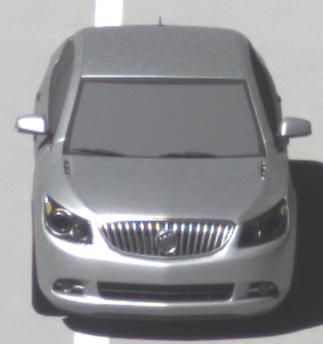
Make: Buick
Model: LaCrosse
Detailed model: Gen. 2
Model produced from: 2009
Model produced until: 2016
Doors: 4
Color: white
Road condition: dry road
Daytime: midday
Contrast: high contrast